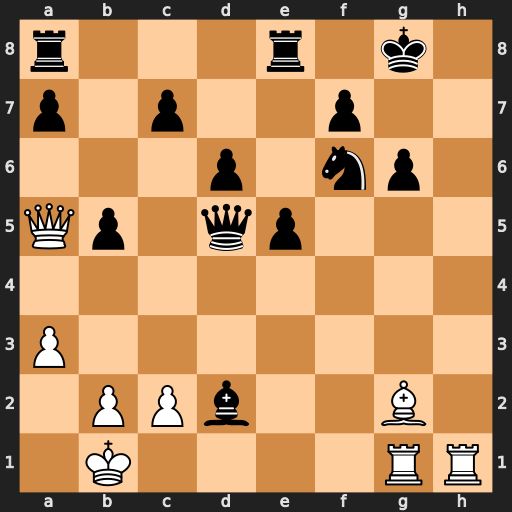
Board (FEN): r3r1k1/p1p2p2/3p1np1/Qp1qp3/8/P7/1PPb2B1/1K4RR
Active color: w
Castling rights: -
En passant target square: -
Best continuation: Bxd5 Bxa5 Rxg6+ Kf8 Rxf6